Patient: sex M, age 54
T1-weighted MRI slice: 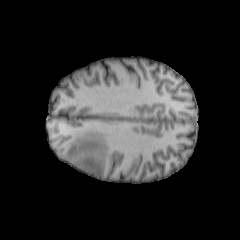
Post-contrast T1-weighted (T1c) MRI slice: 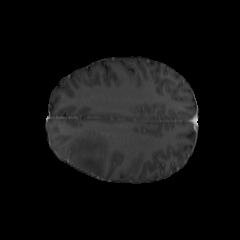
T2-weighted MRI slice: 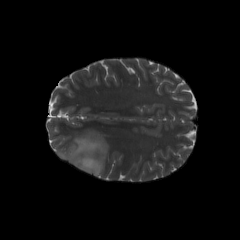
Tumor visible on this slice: yes
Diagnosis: Astrocytoma, IDH-wildtype
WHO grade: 3